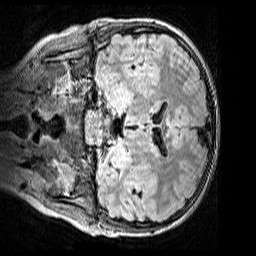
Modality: FLAIR
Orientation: coronal
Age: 10
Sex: male
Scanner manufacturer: siemens
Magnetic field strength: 3 T
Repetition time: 5 s
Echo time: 0.388 s